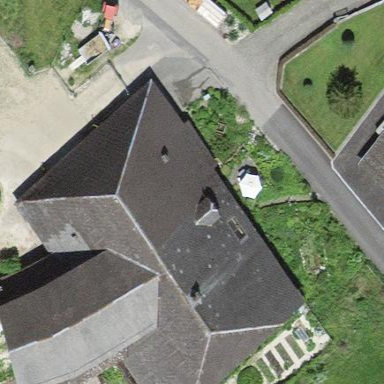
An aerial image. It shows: Farm building.